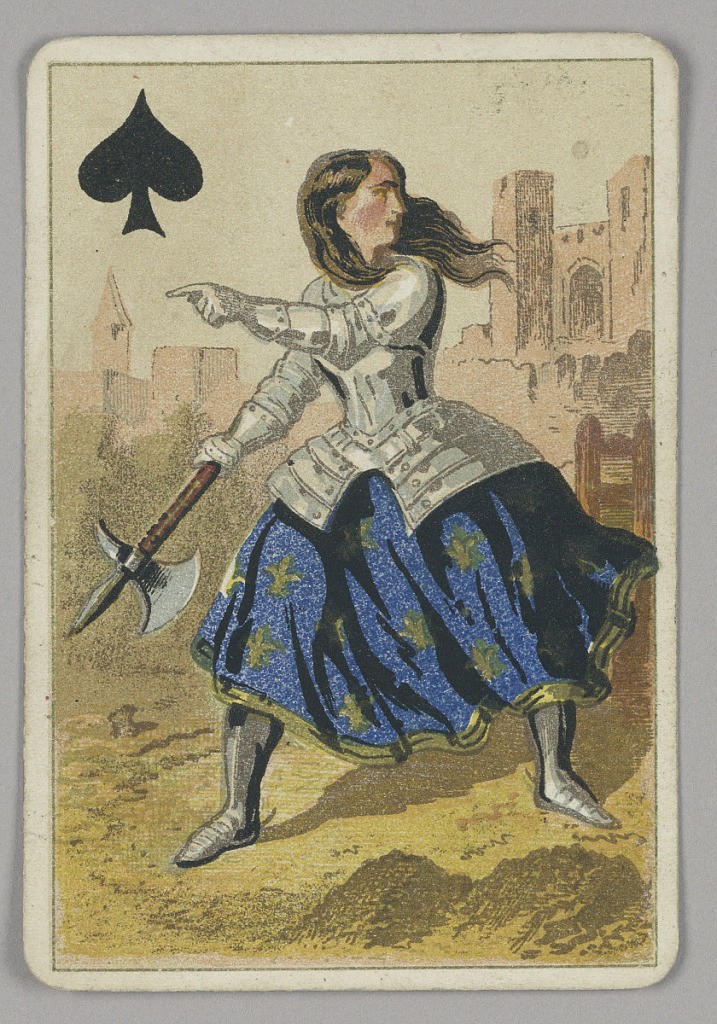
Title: Queen of Spades
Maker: E. Le Tellier, French, active late 19th century
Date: late 19th century
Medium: Lithograph on paper
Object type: Playing card
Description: Queen of Spades court playing card from a pack of transformation playing cards. Female figure of Joan of Arc shown dressed for battle, wearing armor over a blue and yellow skirt decorated with fleurs de lys. She holds an ax in her right hand and points with her left hand. Architecture in the background.